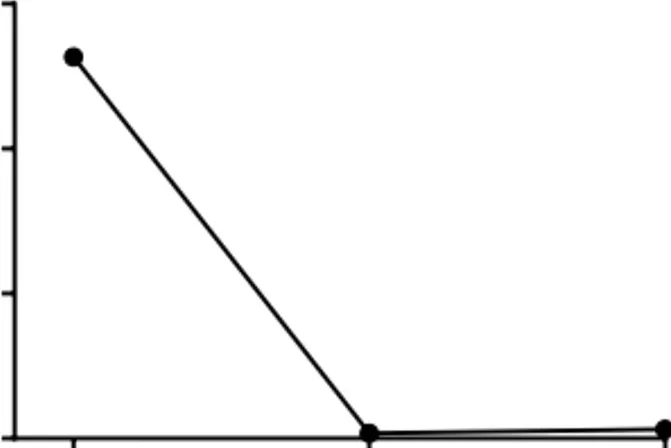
The variation diagram of the maximum mutation abundance of ctDNA.
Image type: chart (chart)